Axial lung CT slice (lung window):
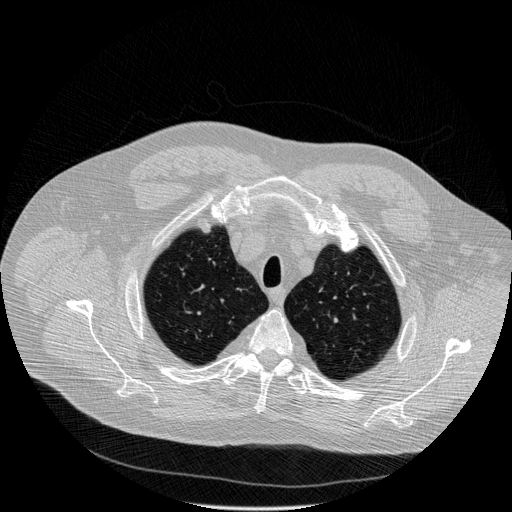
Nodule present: no